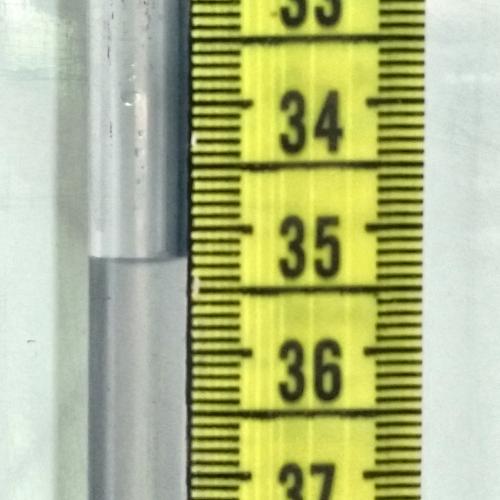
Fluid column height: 35.2 cm